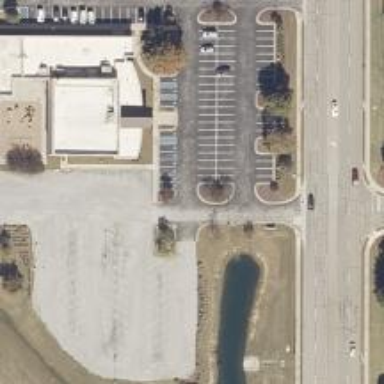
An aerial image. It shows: Parking space.